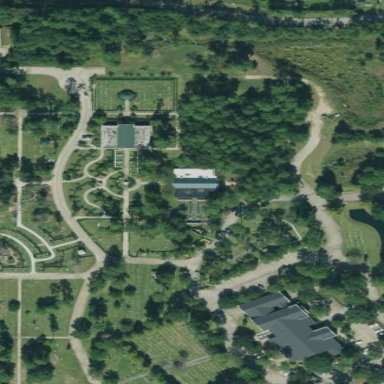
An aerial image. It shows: Cemetery.